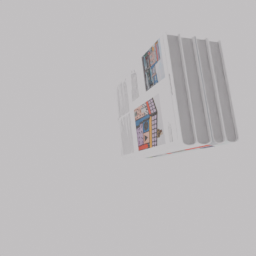
Label: tools